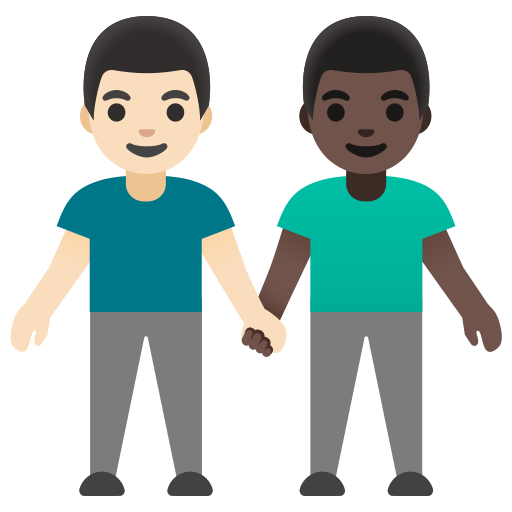
Emoji: 👨🏻‍🤝‍👨🏿